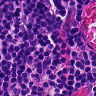
Metastatic tissue present: no